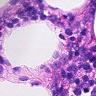
Metastatic tissue present: no